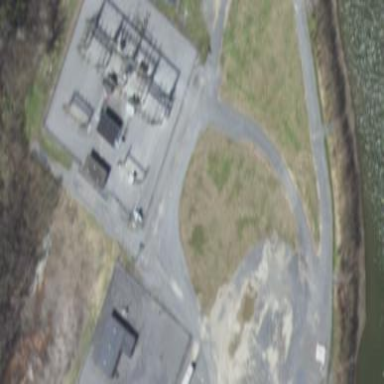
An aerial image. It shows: Power substation surrounded by fence.